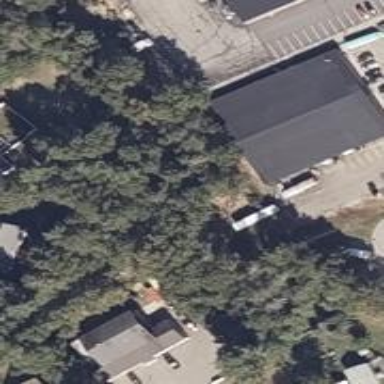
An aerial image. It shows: Building that houses bowling alley.